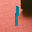
Label: 1